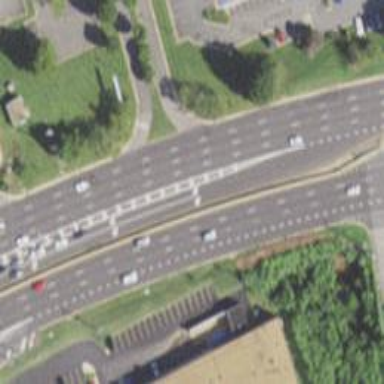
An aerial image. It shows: Asphalt trunk highway classified as expressway.